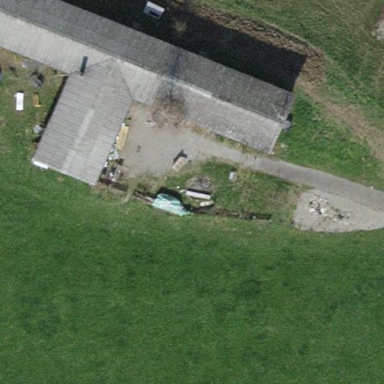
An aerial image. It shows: Detached building with gabled roof.